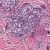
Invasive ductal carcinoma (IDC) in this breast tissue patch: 0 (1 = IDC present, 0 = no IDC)